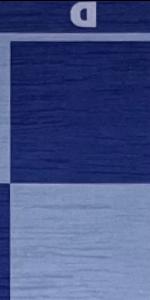
Label: Empty